Question: I have a chart with some lines in a WPF application.
When the line is (mouse) selected by the user I need to change its look.
a la :

In WPF the two lines code could be as follows:
'''
<Line
X1= "10" Y1="20" X2="150" Y2="20"
Stroke="Black" StrokeThickness="1" />
<Line
X1= "10" Y1="50" X2="150" Y2="50"
Stroke="Blue" StrokeThickness="3" />
<Polygon
Points="80,45 80,55 90,50"
Stroke="Blue" Fill="Blue" />
'''
1. How to change the line 'style' when the user selects the object (Line)?
2. Is it possible to keep the "arrow" in the middle of the segment?
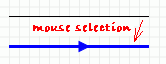
Answer: You could define your Arrow shape like the following (replace all shown properties with dependency properties. One example shown.). You could then add a IsSelected property and set the selection style with a DataTrigger that watches that property. You could even set up an animation for the selected arrow that way.
'''
public class Arrow : Shape
{
public static readonly DependencyProperty X1Property = DependencyProperty.Register("X1", typeof(double), typeof(Arrow), new FrameworkPropertyMetadata(0.0, FrameworkPropertyMetadataOptions.AffectsRender | FrameworkPropertyMetadataOptions.AffectsMeasure));
[TypeConverter(typeof(LengthConverter))]
public double X1
{
get { return (double)base.GetValue(X1Property); }
set { base.SetValue(X1Property, value); }
}
// TODO: Replace with dependency properties
[TypeConverter(typeof(LengthConverter))]
public double X2 { get; set; }
[TypeConverter(typeof(LengthConverter))]
public double Y1 { get; set; }
[TypeConverter(typeof(LengthConverter))]
public double Y2 { get; set; }
[TypeConverter(typeof(LengthConverter))]
public double ArrowWidth { get; set; }
[TypeConverter(typeof(LengthConverter))]
public double ArrowLength { get; set; }
protected override Geometry DefiningGeometry
{
get
{
var geometryGroup = new GeometryGroup();
// Add arrow head
var midPoint = new Point((X1 + X2) / 2.0, (Y1 + Y2) / 2.0);
double dX = (X2 - X1);
double dY = (Y2 - Y1);
double length = Math.Sqrt(dX*dX + dY*dY);
dX /= length;
dY /= length;
var myPathSegmentCollection = new PathSegmentCollection
{
new LineSegment {Point = new Point(midPoint.X - dX * ArrowLength + dY * ArrowWidth/2.0, midPoint.Y - dY * ArrowLength - dX * ArrowWidth/2.0)},
new LineSegment {Point = new Point(midPoint.X - dX * ArrowLength - dY * ArrowWidth/2.0, midPoint.Y - dY * ArrowLength + dX * ArrowWidth/2.0)},
new LineSegment {Point = midPoint},
};
var myPathFigure = new PathFigure {StartPoint = midPoint, Segments = myPathSegmentCollection};
var myPathFigureCollection = new PathFigureCollection {myPathFigure};
var myPathGeometry = new PathGeometry {Figures = myPathFigureCollection};
geometryGroup.Children.Add(myPathGeometry);
// Add line
geometryGroup.Children.Add(new LineGeometry(new Point(X1, Y1), new Point(X2, Y2)));
return geometryGroup;
}
}
}
'''
Added a single example dependency property.